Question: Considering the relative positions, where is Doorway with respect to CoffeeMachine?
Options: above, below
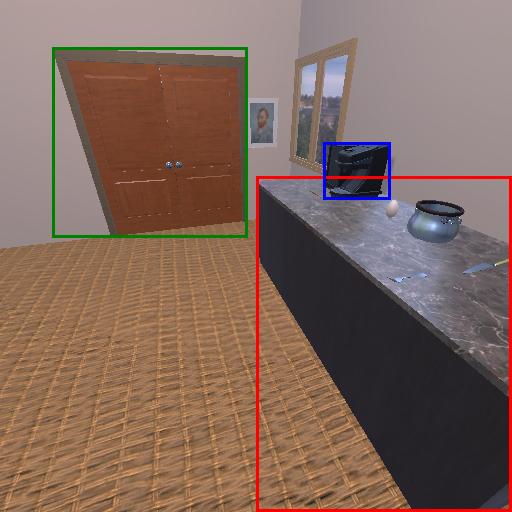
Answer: above